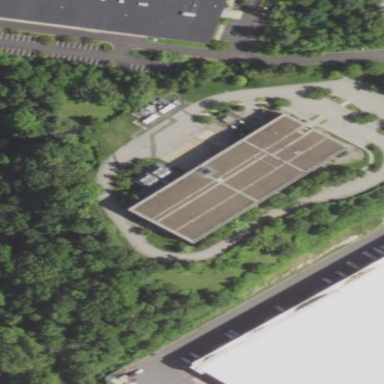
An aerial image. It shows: Building with flat roof.